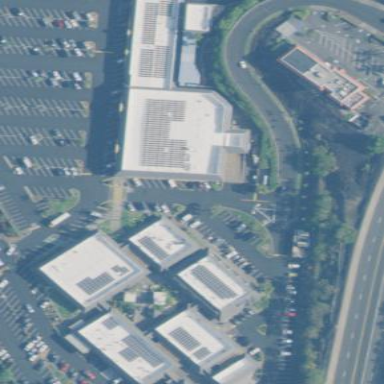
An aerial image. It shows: Retail area categorized as shopping mall.